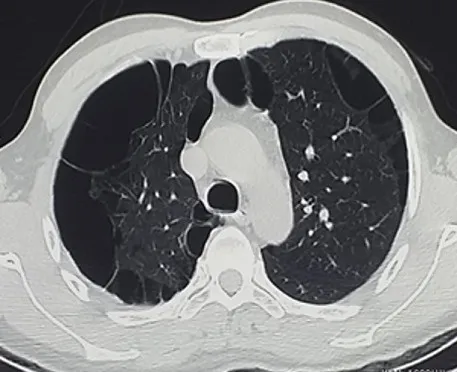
Computed tomography scan: pulmonary emphysema.
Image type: radiology (ct)